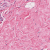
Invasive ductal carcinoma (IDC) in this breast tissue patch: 0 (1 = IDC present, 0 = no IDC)